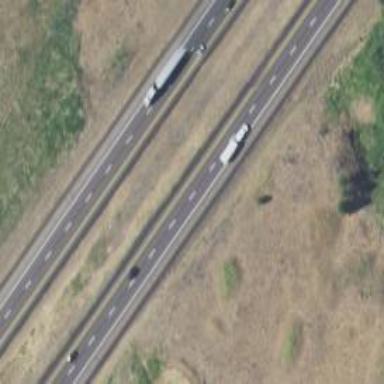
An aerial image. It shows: Asphalt motorway.